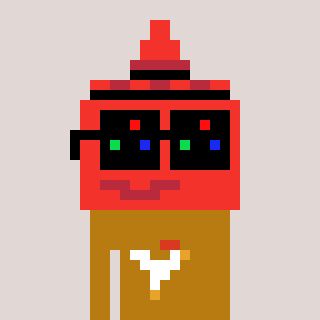
a pixel art character with square black sunglasses, a ketchup-shaped head and a gold-colored body on a warm background